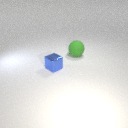
large green rubber sphere behind small blue metal cube